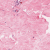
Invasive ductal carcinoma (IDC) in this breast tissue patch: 0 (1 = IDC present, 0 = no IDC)